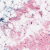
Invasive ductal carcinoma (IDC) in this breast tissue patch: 0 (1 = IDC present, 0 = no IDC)